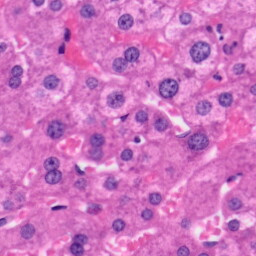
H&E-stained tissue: Liver